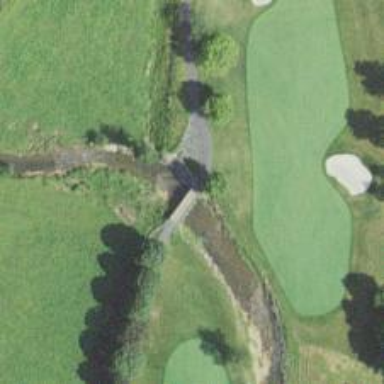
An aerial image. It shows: Service road on bridge designed for golf cartpath.